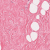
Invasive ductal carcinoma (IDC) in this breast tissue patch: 0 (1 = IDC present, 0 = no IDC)